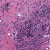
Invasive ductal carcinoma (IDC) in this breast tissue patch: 0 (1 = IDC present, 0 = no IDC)